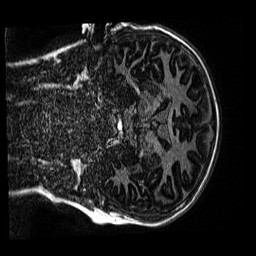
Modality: MP2RAGE
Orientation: coronal
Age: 12
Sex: male
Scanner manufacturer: siemens
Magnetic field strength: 3 T
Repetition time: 4 s
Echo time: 0.00299 s